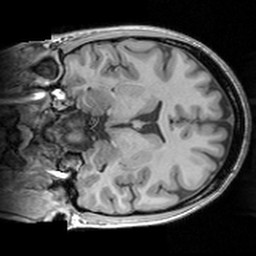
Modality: T1w
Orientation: coronal
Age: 29
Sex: female
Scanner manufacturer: siemens
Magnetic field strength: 3 T
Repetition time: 1.63 s
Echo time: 0.00311 s